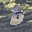
Label: 6